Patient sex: M
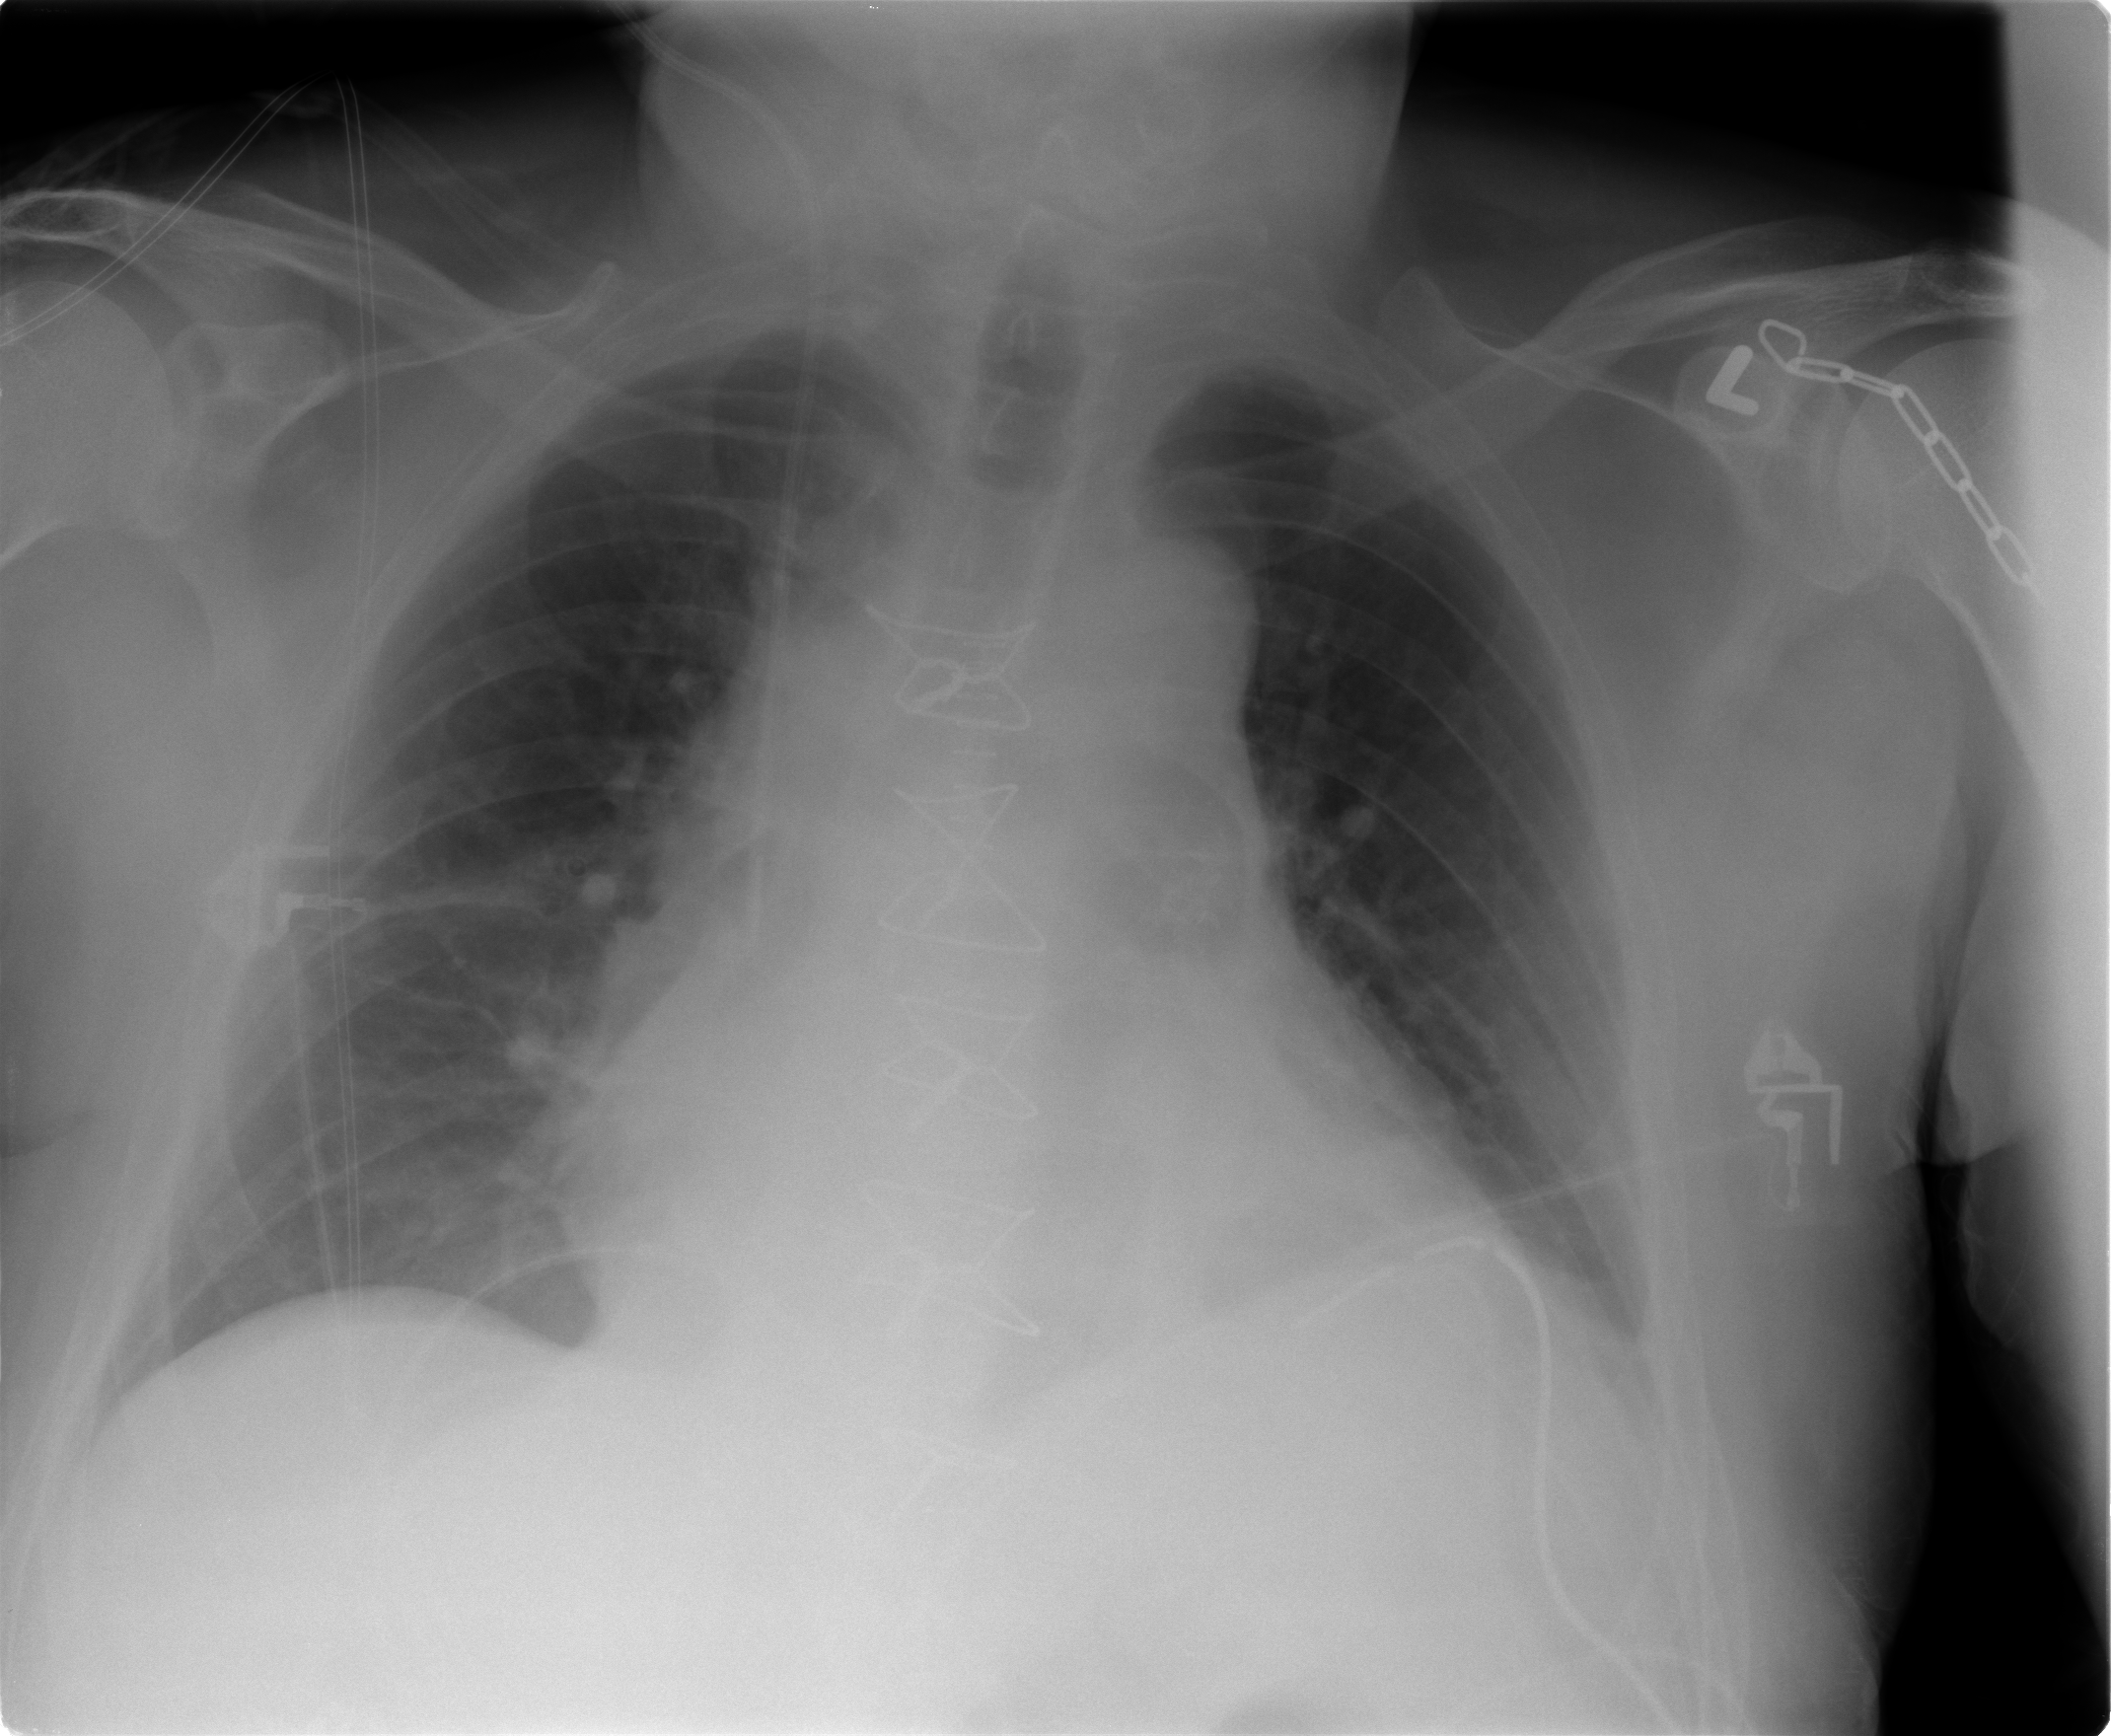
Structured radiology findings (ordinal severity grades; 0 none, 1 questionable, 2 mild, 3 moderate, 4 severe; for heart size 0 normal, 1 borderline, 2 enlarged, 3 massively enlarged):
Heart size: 2
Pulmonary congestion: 0
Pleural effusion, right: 0
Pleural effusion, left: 2
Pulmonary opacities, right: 0
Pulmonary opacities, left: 0
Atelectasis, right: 0
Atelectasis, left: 1